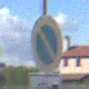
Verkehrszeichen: EingeschraenktesHalteverbot
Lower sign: HinweisDurchSinnbild15
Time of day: MorningAfternoon
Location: Outdoor (Suburban)
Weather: PartlyCloudy
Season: NotSpecified
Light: Natural